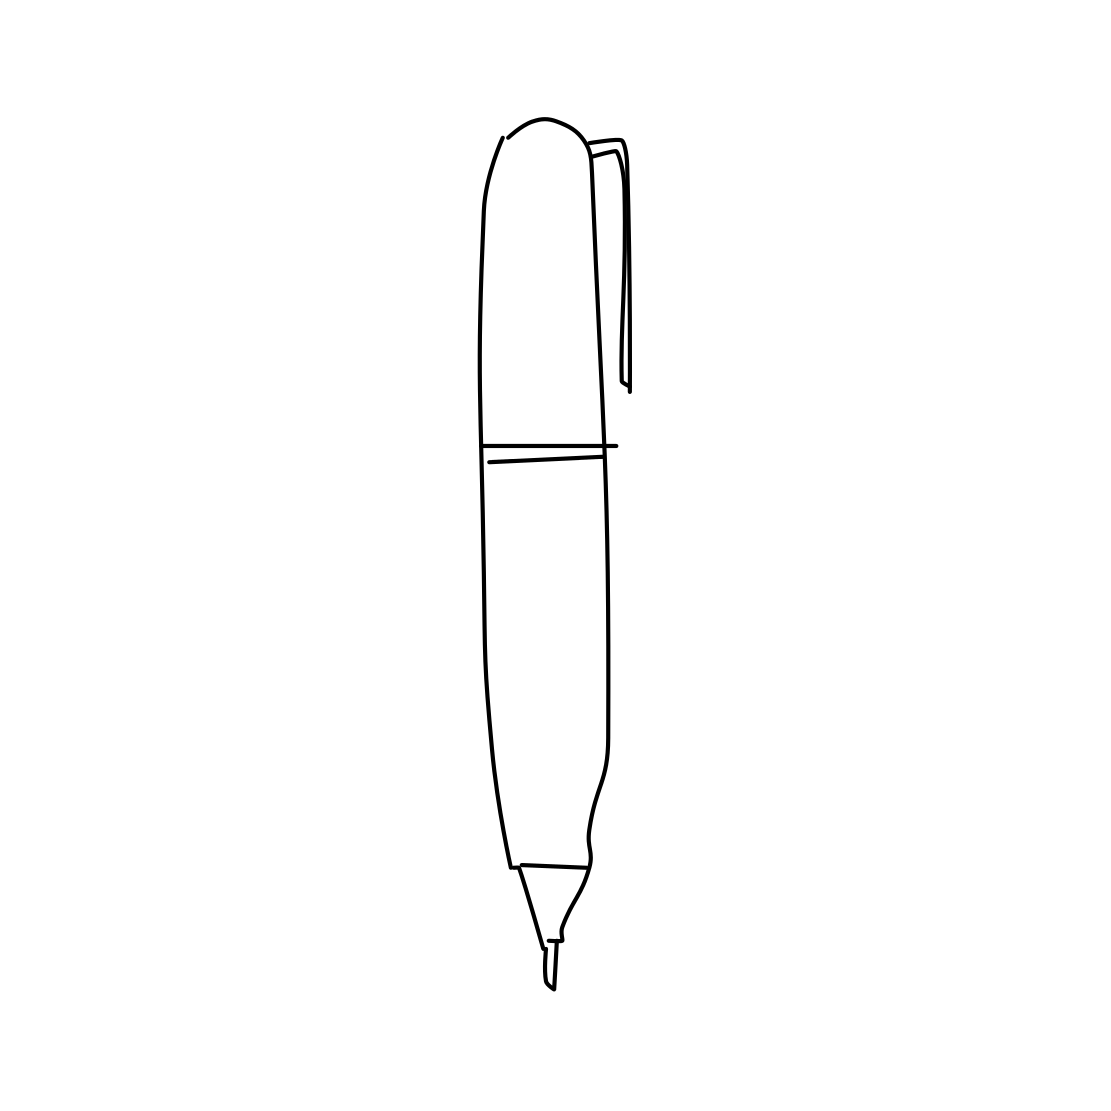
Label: pen